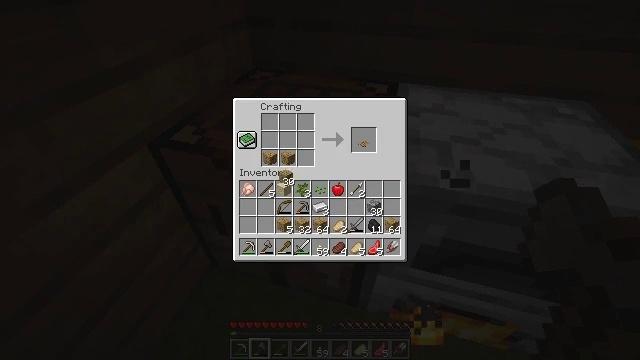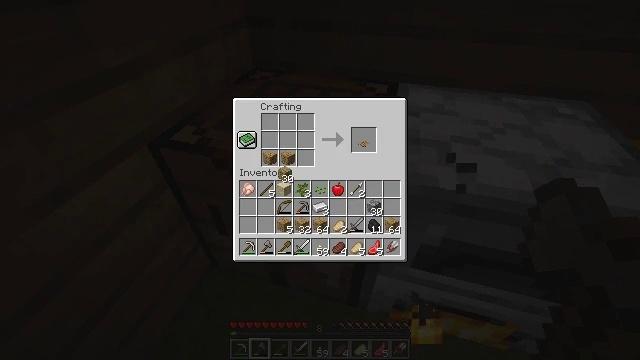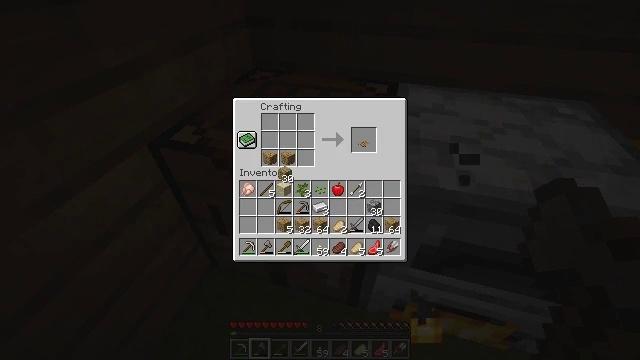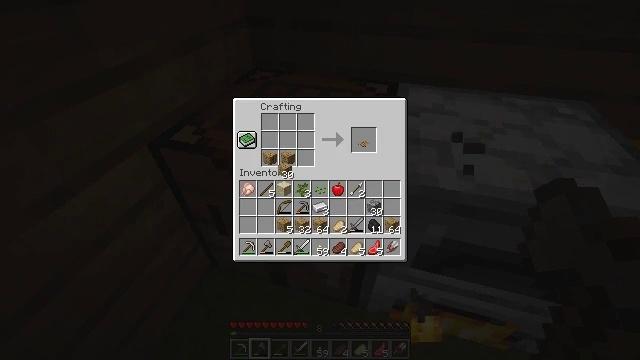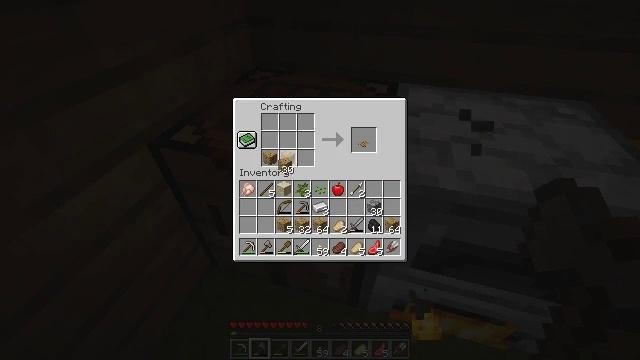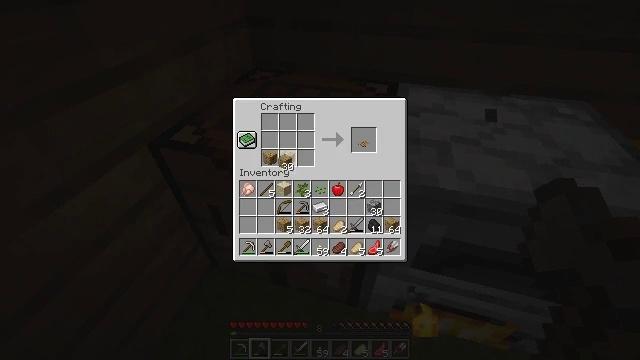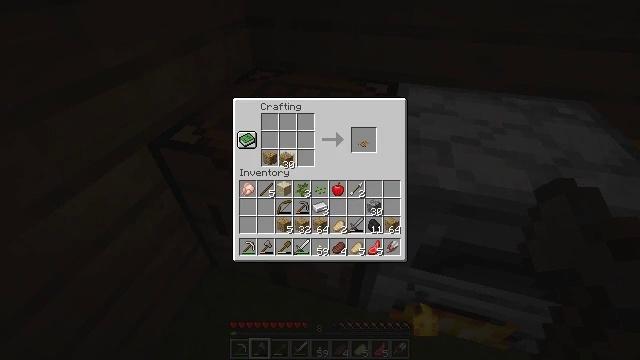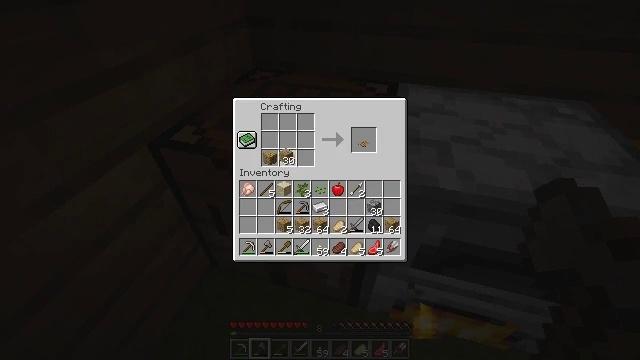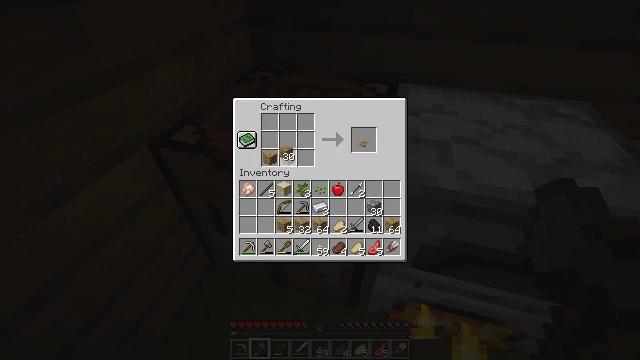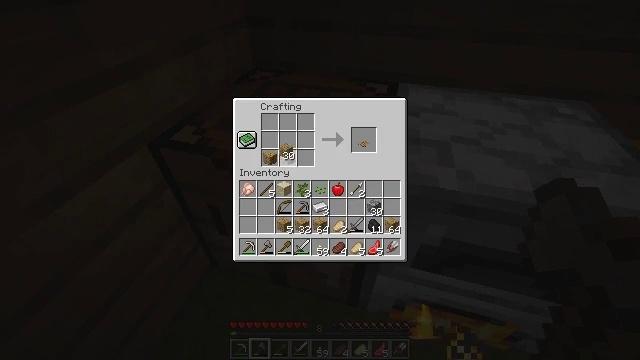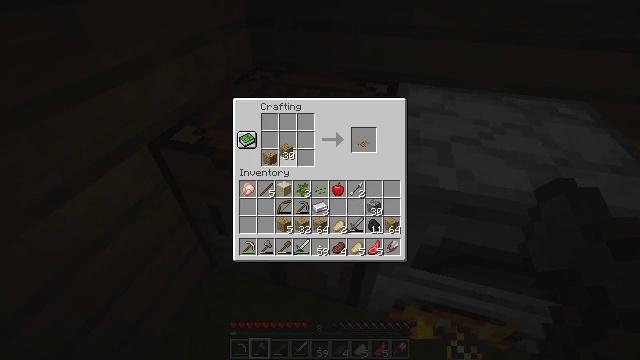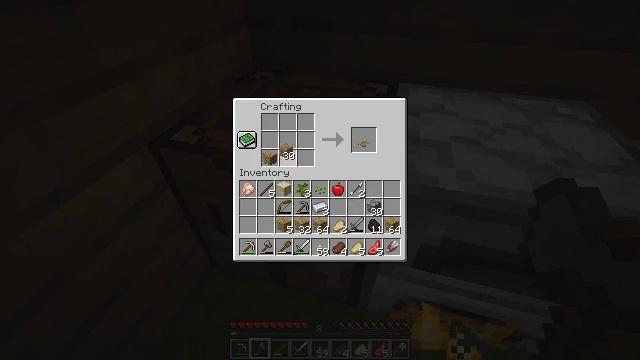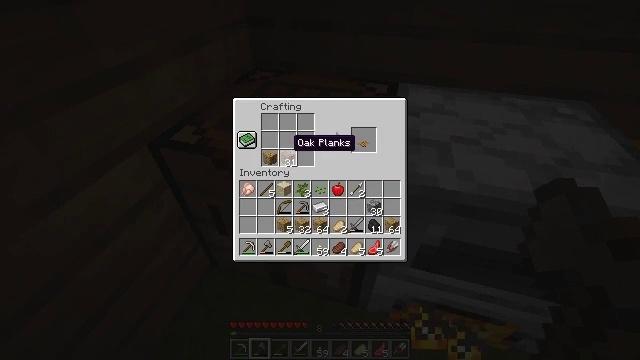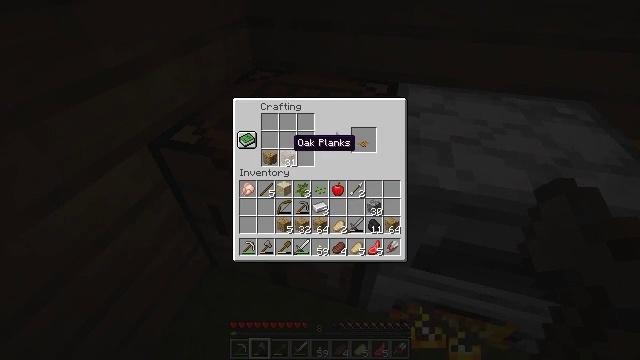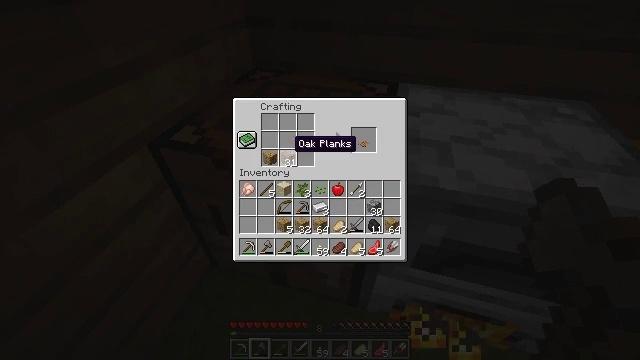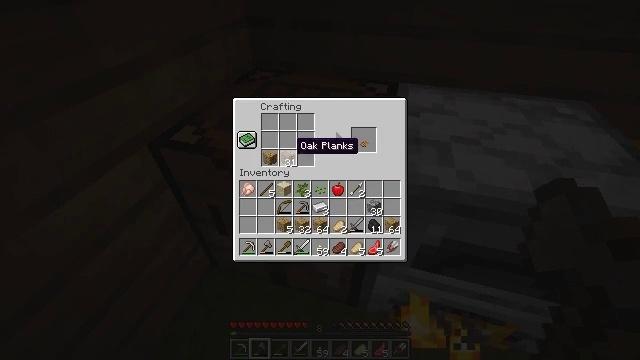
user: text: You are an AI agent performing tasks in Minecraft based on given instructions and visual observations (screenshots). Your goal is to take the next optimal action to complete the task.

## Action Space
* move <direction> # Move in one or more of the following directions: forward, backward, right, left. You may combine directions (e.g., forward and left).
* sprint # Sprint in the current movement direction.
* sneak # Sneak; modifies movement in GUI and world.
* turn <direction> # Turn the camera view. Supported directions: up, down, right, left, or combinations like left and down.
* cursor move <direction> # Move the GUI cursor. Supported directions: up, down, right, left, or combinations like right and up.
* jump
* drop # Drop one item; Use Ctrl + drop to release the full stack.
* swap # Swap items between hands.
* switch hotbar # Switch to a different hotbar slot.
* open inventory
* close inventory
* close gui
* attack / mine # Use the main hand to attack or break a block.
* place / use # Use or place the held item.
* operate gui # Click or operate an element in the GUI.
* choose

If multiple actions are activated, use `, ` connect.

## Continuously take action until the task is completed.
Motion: motion action
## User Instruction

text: Take oak planks to craft an oak pressure plate.
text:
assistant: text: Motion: no_op
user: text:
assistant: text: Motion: no_op
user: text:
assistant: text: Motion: no_op
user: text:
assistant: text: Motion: no_op
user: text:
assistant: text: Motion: no_op
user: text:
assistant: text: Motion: no_op
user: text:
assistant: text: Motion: no_op
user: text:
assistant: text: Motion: no_op
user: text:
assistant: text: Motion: operate gui
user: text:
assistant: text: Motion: operate gui
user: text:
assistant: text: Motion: operate gui
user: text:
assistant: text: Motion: no_op
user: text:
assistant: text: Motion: no_op
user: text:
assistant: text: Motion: no_op
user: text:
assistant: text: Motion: no_op
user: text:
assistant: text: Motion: no_op
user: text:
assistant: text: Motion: cursor move right
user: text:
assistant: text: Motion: no_op
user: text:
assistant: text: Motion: cursor move right and down
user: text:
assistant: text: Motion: cursor move down
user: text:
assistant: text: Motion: cursor move down
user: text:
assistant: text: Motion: no_op
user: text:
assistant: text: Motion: no_op
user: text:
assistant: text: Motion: no_op
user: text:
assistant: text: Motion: no_op
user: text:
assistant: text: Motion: no_op
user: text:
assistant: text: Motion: no_op
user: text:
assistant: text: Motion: no_op
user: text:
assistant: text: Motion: no_op
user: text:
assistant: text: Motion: operate gui